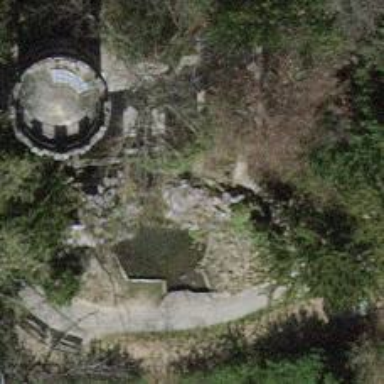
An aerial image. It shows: Fountain.